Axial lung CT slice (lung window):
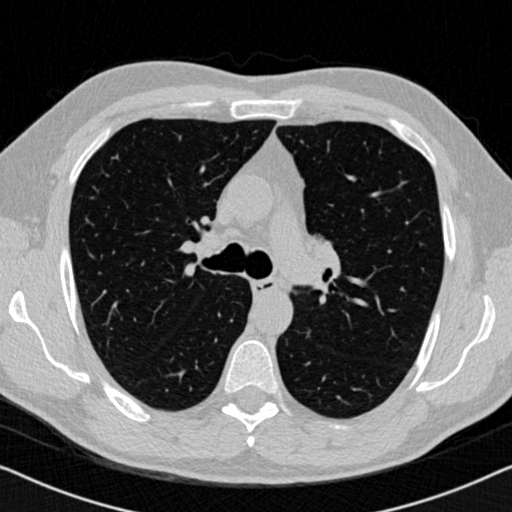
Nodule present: no